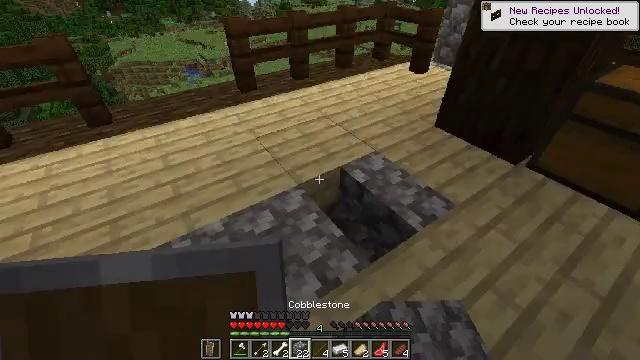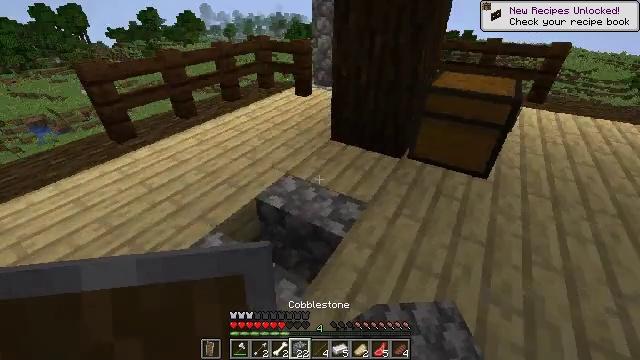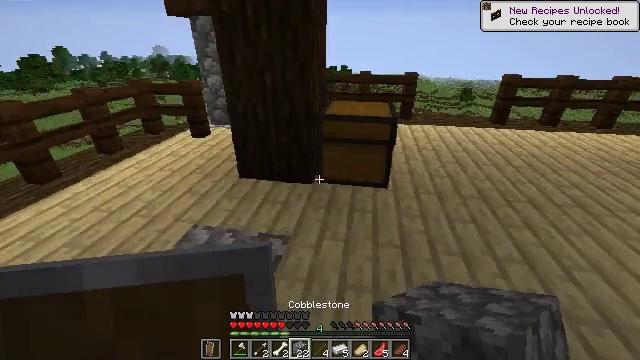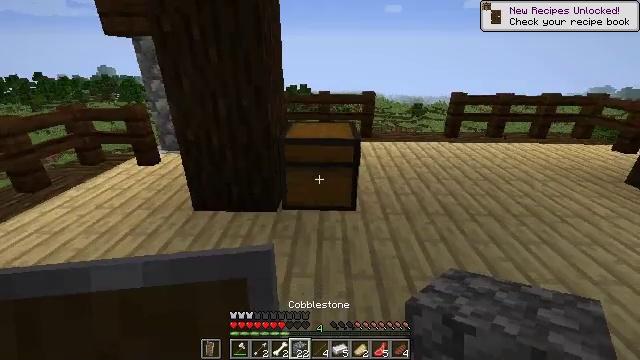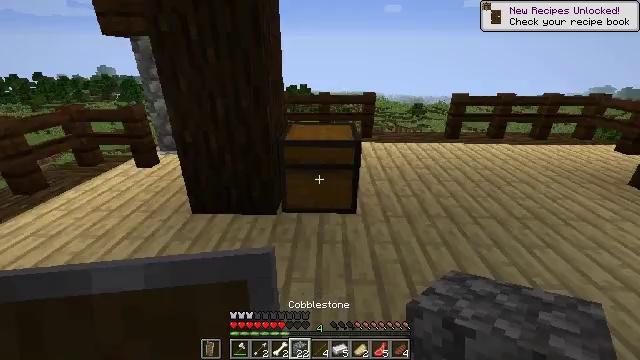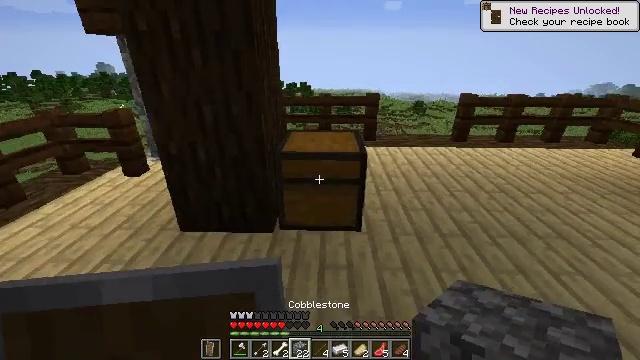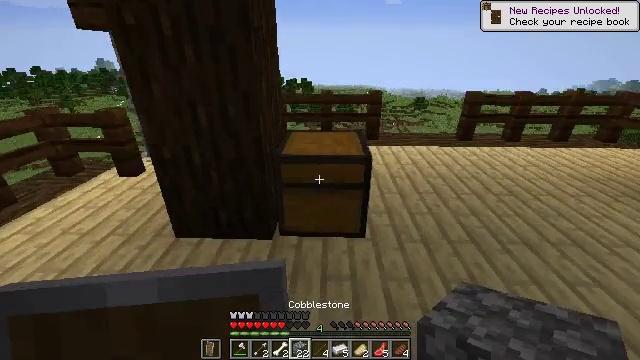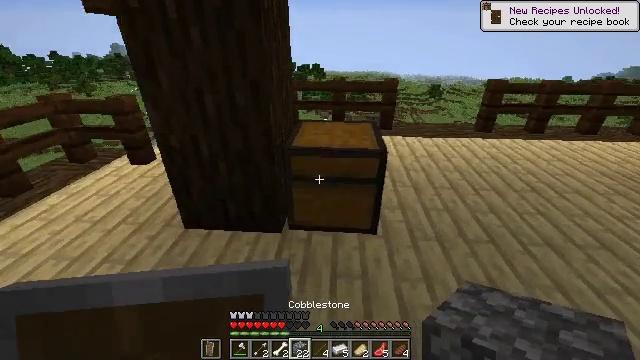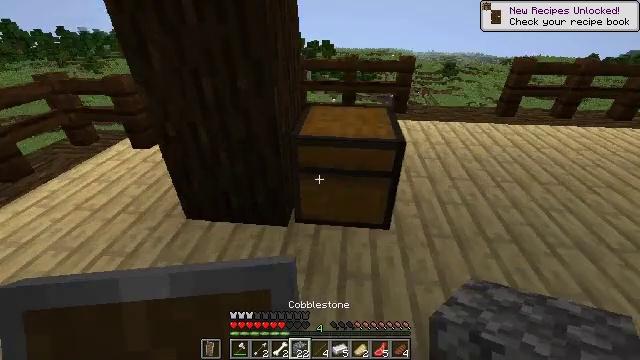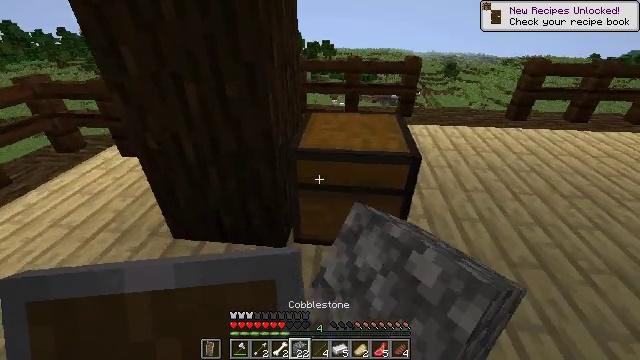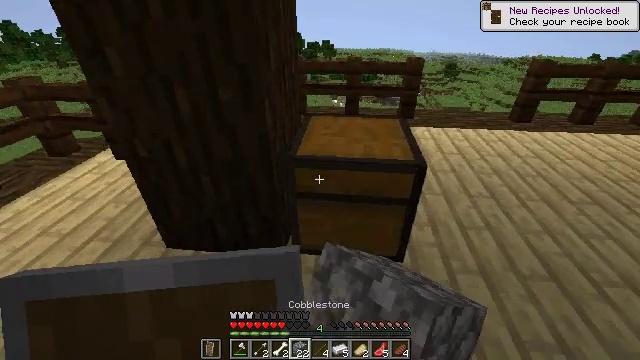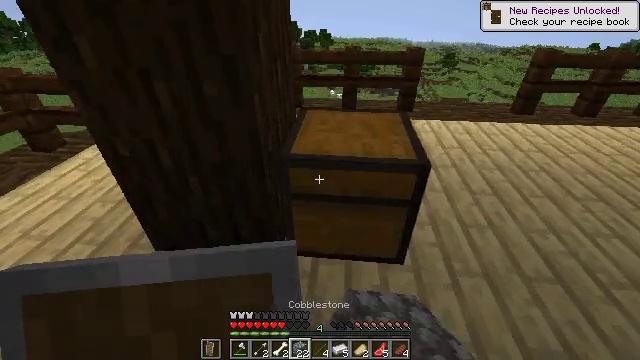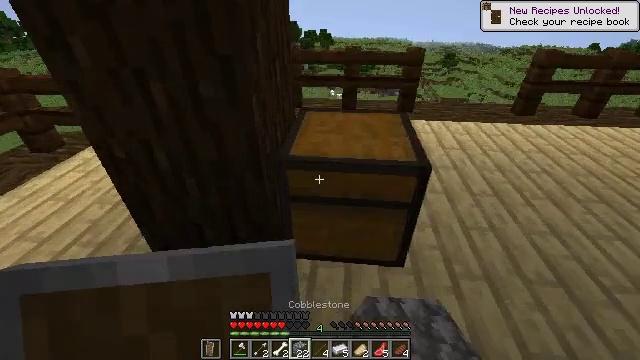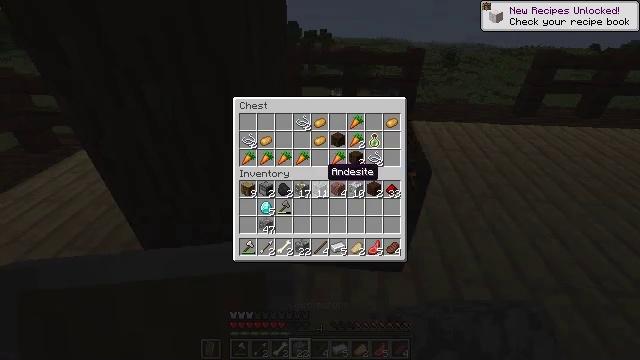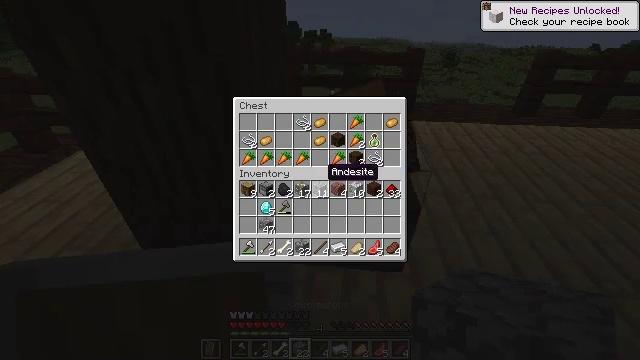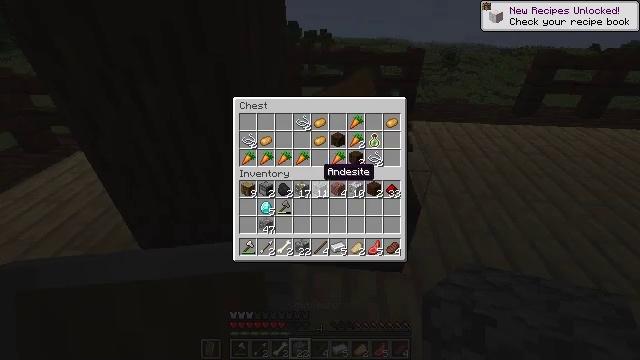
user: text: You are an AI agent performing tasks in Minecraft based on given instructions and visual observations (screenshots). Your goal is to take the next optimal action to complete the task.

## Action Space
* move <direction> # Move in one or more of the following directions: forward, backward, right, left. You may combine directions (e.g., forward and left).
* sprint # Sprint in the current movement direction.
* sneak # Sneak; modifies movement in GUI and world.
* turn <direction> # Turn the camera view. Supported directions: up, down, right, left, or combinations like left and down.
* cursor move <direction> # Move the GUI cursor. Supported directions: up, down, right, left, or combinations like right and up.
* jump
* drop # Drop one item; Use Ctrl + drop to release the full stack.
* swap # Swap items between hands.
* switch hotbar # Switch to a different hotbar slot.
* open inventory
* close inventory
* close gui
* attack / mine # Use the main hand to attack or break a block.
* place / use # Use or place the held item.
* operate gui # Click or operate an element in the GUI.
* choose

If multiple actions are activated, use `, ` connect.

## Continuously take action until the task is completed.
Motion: motion action
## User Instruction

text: Recycle the dark oak fence into the inventory.
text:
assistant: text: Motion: turn right and up
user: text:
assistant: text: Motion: move forward, turn right and up
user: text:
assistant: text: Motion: move forward, turn right and up
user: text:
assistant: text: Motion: move forward
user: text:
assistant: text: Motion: move forward
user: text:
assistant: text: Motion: move forward
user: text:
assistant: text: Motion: move forward, turn left and down
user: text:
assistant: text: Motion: move forward, turn left and down, use / place
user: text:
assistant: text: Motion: move forward, use / place
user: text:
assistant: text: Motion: use / place
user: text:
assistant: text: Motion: turn down
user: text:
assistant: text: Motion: no_op
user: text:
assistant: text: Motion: open gui
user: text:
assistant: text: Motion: no_op
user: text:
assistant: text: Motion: no_op
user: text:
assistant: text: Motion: no_op
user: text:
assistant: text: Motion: cursor move right
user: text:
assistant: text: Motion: sneak
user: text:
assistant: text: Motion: sneak
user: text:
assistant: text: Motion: sneak
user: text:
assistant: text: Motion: sneak
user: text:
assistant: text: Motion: sneak, cursor move up
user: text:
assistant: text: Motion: sneak
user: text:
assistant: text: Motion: sneak, cursor move left
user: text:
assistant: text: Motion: sneak, cursor move left
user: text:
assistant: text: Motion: sneak
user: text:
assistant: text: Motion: sneak
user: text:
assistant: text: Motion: sneak
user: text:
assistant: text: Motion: sneak
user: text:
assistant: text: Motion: sneak, operate gui